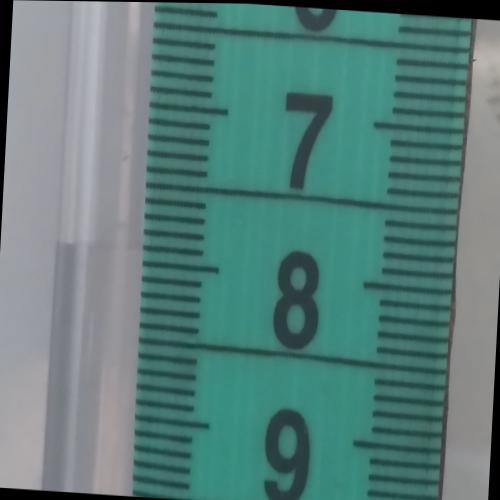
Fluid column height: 7.9 cm